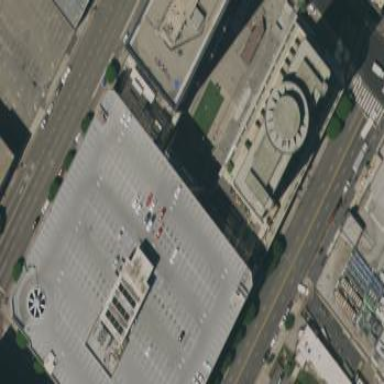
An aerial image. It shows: Retail mall building.